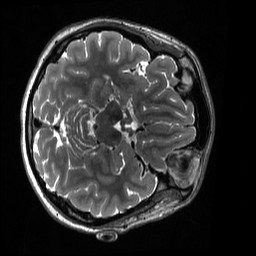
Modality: T2w
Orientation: axial
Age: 24
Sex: female